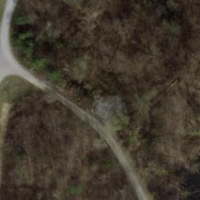
EUNIS habitat code: 41
Species observed at this site:
Prunus padus